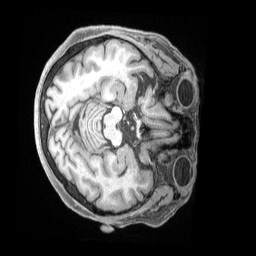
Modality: T1w
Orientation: axial
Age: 70
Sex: female
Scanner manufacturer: siemens
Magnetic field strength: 3 T
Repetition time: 2.5 s
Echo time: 0.00222 s